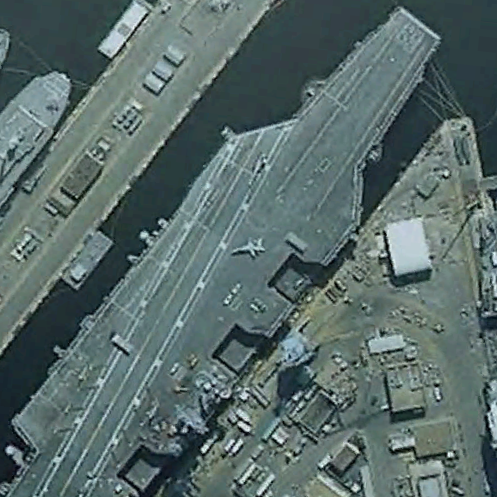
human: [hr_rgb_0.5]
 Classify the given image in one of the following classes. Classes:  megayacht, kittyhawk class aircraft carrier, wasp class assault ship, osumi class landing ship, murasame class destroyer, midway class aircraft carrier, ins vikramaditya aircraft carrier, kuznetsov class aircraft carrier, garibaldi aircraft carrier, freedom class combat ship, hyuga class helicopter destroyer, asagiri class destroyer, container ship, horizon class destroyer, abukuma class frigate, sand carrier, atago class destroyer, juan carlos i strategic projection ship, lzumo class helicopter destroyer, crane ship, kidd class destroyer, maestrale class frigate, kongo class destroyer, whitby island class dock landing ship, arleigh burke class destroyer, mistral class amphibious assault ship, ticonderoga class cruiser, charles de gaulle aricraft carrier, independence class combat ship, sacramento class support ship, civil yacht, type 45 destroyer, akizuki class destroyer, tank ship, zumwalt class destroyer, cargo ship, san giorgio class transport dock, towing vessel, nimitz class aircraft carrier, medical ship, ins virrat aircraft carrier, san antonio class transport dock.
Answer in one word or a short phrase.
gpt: Nimitz class aircraft carrier